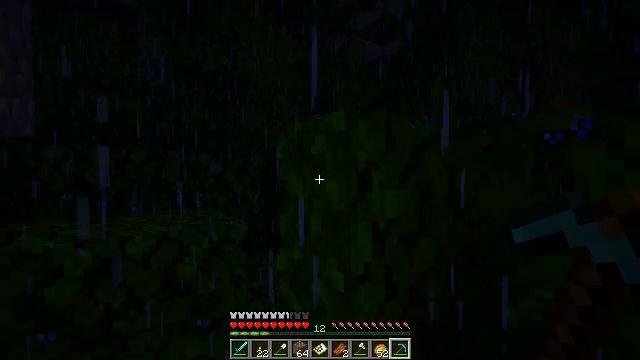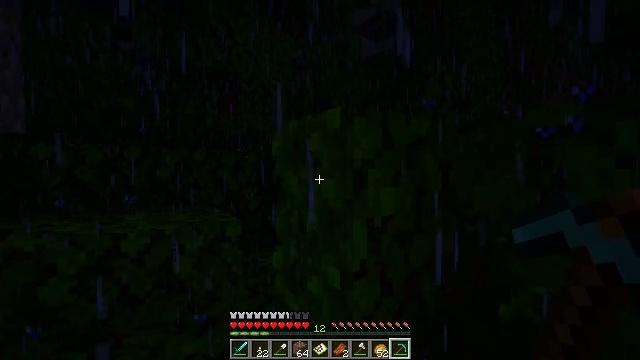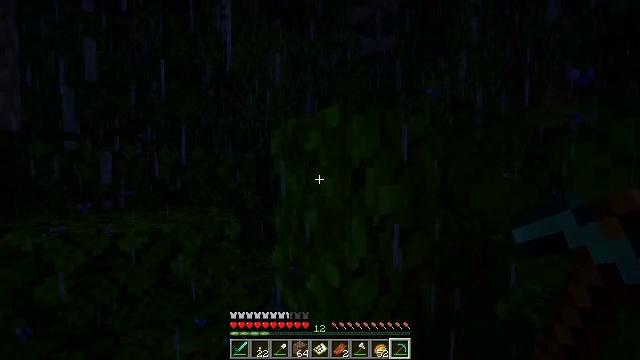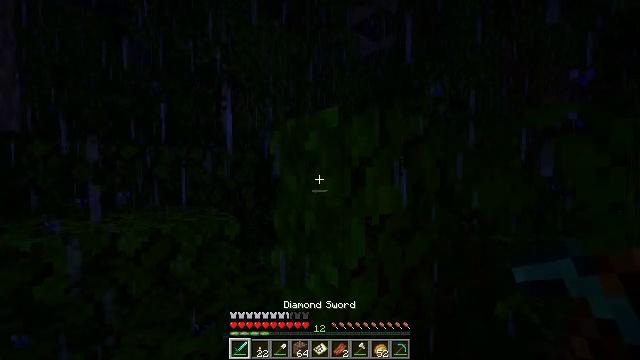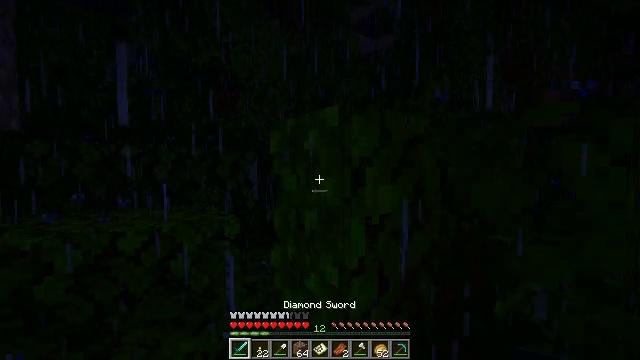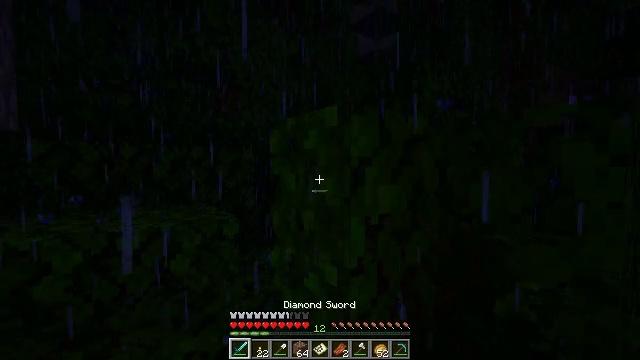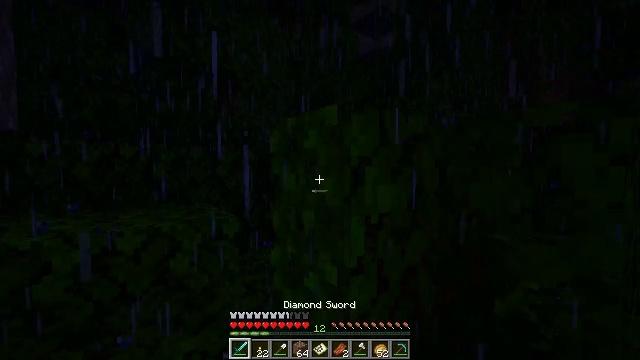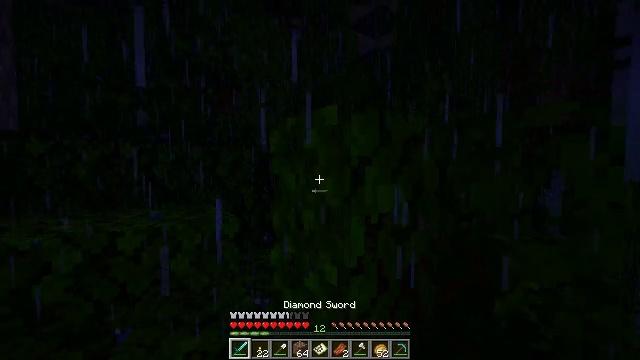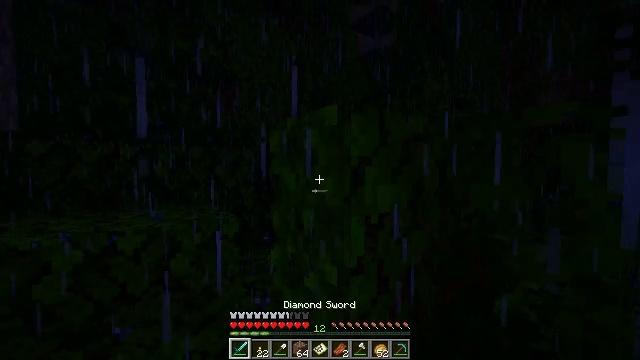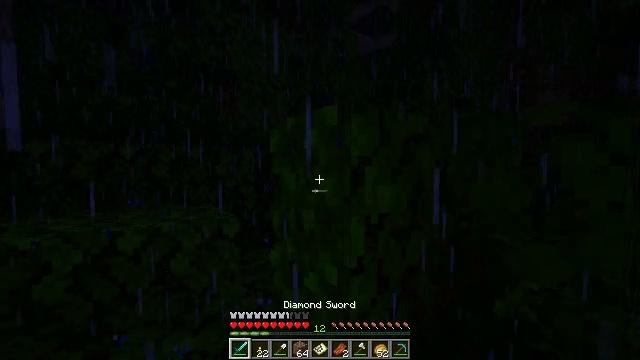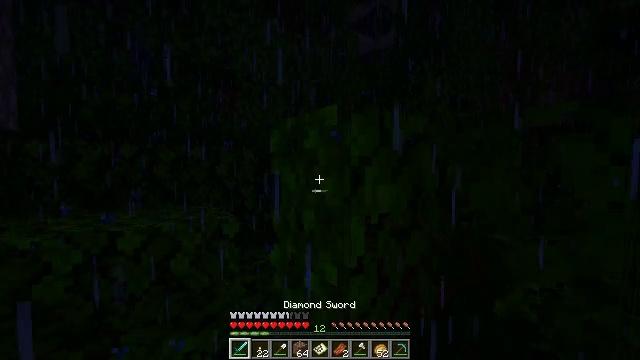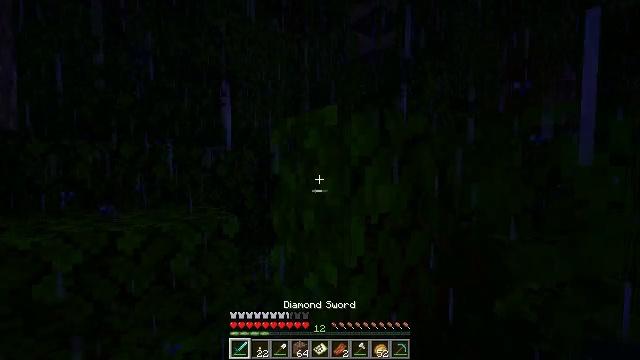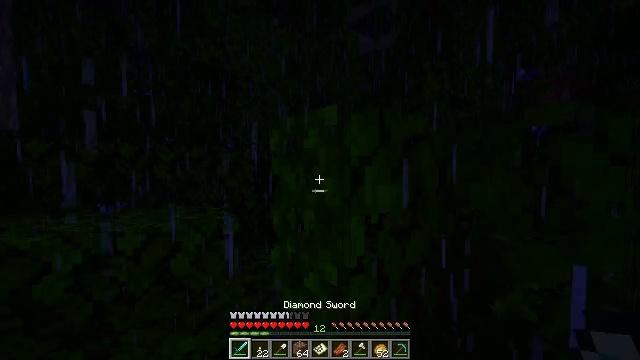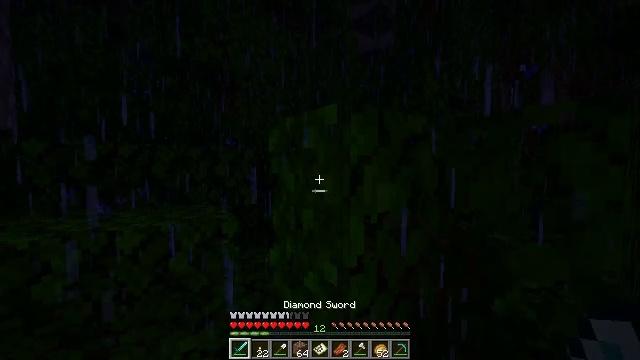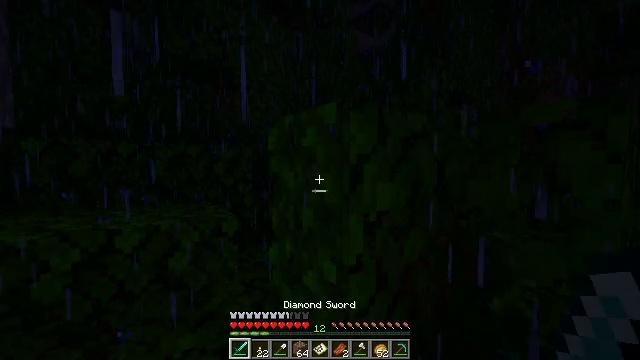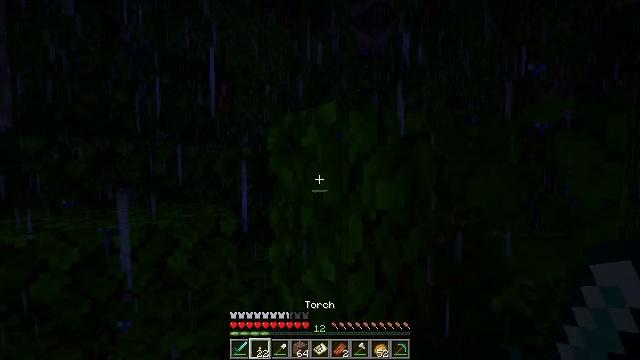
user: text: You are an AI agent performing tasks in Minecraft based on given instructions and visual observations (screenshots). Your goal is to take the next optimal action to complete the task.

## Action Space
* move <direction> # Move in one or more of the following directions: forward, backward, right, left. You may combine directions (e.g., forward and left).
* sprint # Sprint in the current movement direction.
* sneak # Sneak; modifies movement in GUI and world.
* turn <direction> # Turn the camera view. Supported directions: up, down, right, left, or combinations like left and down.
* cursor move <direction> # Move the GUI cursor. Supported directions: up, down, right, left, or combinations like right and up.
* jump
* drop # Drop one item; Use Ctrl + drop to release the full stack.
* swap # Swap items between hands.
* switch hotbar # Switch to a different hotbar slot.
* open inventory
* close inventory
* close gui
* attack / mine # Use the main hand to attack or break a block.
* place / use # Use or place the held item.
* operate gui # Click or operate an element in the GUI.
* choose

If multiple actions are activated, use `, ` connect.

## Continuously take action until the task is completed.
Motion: motion action
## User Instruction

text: Break the vines.
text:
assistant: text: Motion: no_op
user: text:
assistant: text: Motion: no_op
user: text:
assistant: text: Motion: no_op
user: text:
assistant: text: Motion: no_op
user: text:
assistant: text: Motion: no_op
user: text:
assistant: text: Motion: no_op
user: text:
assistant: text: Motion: no_op
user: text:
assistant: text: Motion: no_op
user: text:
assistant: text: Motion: no_op
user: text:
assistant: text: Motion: no_op
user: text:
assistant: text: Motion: no_op
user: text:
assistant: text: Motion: no_op
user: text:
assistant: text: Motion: no_op
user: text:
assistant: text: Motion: no_op
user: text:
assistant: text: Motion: no_op
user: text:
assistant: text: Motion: no_op
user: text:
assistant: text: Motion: no_op
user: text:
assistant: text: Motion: no_op
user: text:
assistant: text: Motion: no_op
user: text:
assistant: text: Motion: no_op
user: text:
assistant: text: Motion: no_op
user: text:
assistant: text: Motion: no_op
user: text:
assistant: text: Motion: no_op
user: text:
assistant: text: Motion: no_op
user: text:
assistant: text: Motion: no_op
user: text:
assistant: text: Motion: no_op
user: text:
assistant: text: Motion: no_op
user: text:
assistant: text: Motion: no_op
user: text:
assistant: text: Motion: no_op
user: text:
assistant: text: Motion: no_op